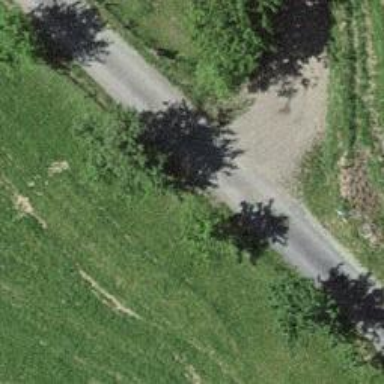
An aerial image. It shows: Service road with pebblestone surface of grade3 tracktype.